Question: For a fun way to learn 'ggplot2' I'm trying to reproduce the fivethirtyeight
<URL>. I've attached the reprex of
my attempted code below:
'''
library(tidyverse)
library(ggthemes)
# OPTION 1 - Download raw data directly from source
ross_url <- "https://raw.githubusercontent.com/fivethirtyeight/data/master/bob-ross/elements-by-episode.csv"
ross_dat <- read_csv(file = ross_url)
ross_tidy <- ross_dat %>%
gather(key = tag, value = indicator, APPLE_FRAME:WOOD_FRAMED)
new_tag_fmt <- function(str){
str_replace_all(string = str, pattern = "_",
replacement = " ") %>%
str_trim() %>%
str_to_title() %>%
return()
}
tot_episodes <- ross_tidy %>% select(EPISODE) %>% n_distinct()
ross_tidy2 <- ross_tidy %>%
group_by(tag) %>%
summarize(total = sum(indicator)) %>%
ungroup() %>%
mutate(tag = as.factor(new_tag_fmt(str = tag)),
perc = round(total/tot_episodes, 2),
perc_fmt = scales::percent(perc)) %>%
arrange(desc(total)) %>%
filter(total >= 5)
ggplot(ross_tidy2, aes(x = reorder(tag, perc), y = perc)) +
geom_bar(stat = "identity", fill = "#198DD1",
width = 2, position = "dodge") +
coord_flip() +
labs(title = "The Paintings of Bob Ross",
subtitle = "Percentage containing each element") +
geom_text(data = ross_tidy2, nudge_y = 0.02, angle = 270,
aes(reorder(tag, total), y = perc, label = perc_fmt),
family = "Courier", color = "#3E3E3E") +
scale_color_fivethirtyeight("cyl") +
theme_fivethirtyeight() +
theme(panel.border = element_blank(),
panel.grid.major = element_blank(),
panel.grid.minor = element_blank(),
axis.line = element_blank(),
axis.ticks.x = element_blank(),
axis.text.x = element_blank(),
plot.title = element_text(size = 18, hjust=-0.5),
plot.subtitle = element_text(size = 14, hjust=-0.5),
axis.text.y = element_text(size = 12))
#> Warning: position_dodge requires non-overlapping x intervals
'''

Created on 2018-07-14 by the <URL>.
The problem here is I keep getting the warning:
>
## Warning: position_dodge requires non-overlapping x intervals
Could anyone please show me the issue in the code, the 'tag' variable
is a factor i.e. categorical so I thought the above should work.
NOTE: Full credit to fivethirtyeight for providing the data to reproduce their work!
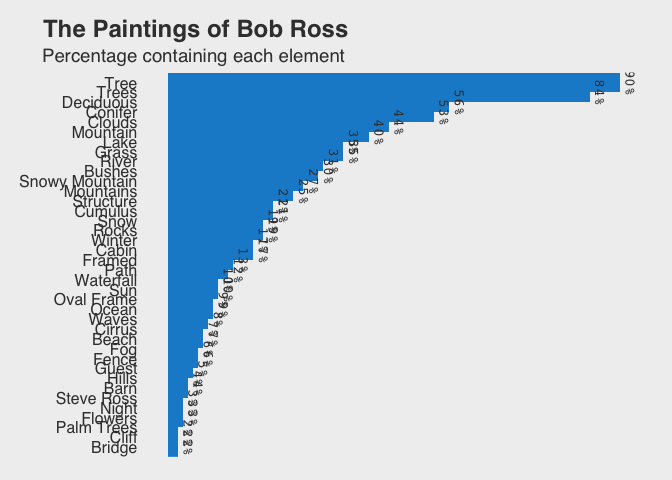
Answer: The bar widths are too large, so it's tough for them to "dodge" each other. I set the width to 1 and didn't get the error.